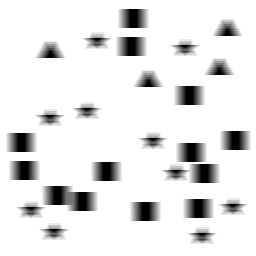
Squares: 13
Triangles: 4
Stars: 10
Total shapes: 27